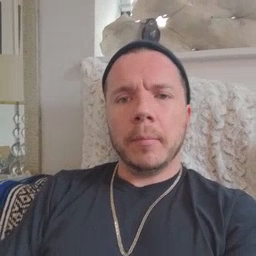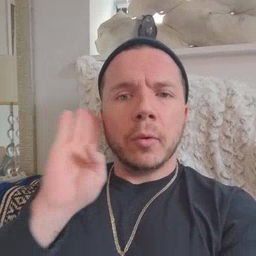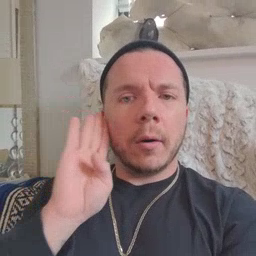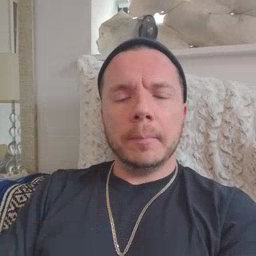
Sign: dog